Question: I'm trying to create a download bar like chrome.

The issue I'm currently having is trying to bind the click event to the button's context menu within the listboxitem. When the context menuitem is clicked, it says the action is not found.
'''
<ControlTemplate TargetType="{x:Type ListBoxItem}">
<Button BorderBrush="Transparent" BorderThickness="0" telerik:StyleManager.Theme="Windows8" Click="ButtonBase_OnClick">
<StackPanel Name="Panel" SnapsToDevicePixels="True"
Orientation="Horizontal" Margin="1 0"
Height="30">
<ContentControl Margin="0 0 10 0" Height="20">
<ContentControl.Style>
<Style TargetType="ContentControl">
<Setter Property="ContentTemplate" Value="{StaticResource Icons.File}"></Setter>
</Style>
</ContentControl.Style>
</ContentControl>
<TextBlock Foreground="Black" Text="{Binding FileName}"
VerticalAlignment="Center"
TextAlignment="Center"
Margin="1 0 0 0"/>
<Button x:Name="ExpandButton" Background="Transparent" Click="ExpandButton_OnClick" BorderThickness="0" VerticalAlignment="Center" ContextMenuService.IsEnabled="false">
<Button.ContextMenu>
<ContextMenu x:Name="popup">
<MenuItem Header="Open" cal:Message.Attach="[Click] = [Open($this)]"></MenuItem>
</ContextMenu>
</Button.ContextMenu>
<ContentControl ContentTemplate="{StaticResource Icons.ArrowUp}" Width="10" Height="10" Margin="2" VerticalAlignment="Center"/>
</Button>
<Rectangle Width="2" Fill="Gray" Margin="0 0 0 0"/>
</StackPanel>
</Button>
</ControlTemplate>
'''
I could bind it behind code(xaml.cs) side of the application but I also lose track of what item is the context suppose to point to. To do that, i replaced caliburn's click event with a regular Click event. The SelectedItem and SelectedItems is null or empty, respectively.
'''
private void MenuItem_OnClick(object sender, RoutedEventArgs e)
{
var originalSource = e.OriginalSource;
var selectedItem = FileListBox.SelectedItem;
var SelectedItems = FileListBox.SelectedItems;
}
'''
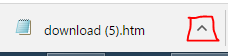
Answer: Haven't tested but something along these lines should open the context menu on right or left click:
'''
<Button x:Name="ExpandButton" Background="Transparent" Click="ContextMenu_Click" BorderThickness="0" VerticalAlignment="Center" ContextMenuService.IsEnabled="false">
<Button.Style>
<Style TargetType="{x:Type Button}">
<Style.Triggers>
<EventTrigger RoutedEvent="Click">
<EventTrigger.Actions>
<BeginStoryboard>
<Storyboard>
<BooleanAnimationUsingKeyFrames Storyboard.TargetProperty="ContextMenu.IsOpen">
<DiscreteBooleanKeyFrame KeyTime="0:0:0" Value="True"/>
</BooleanAnimationUsingKeyFrames>
</Storyboard>
</BeginStoryboard>
</EventTrigger.Actions>
</EventTrigger>
</Style.Triggers>
<Setter Property="ContextMenu">
<Setter.Value>
<ContextMenu x:Name="popup" MenuItem.Click="menuItem_Click">
<MenuItem Header="Open" cal:Message.Attach="[Click] = [Open($this)]"></MenuItem>
</ContextMenu>
</Setter.Value>
</Setter>
</Style>
</Button.Style>
<ContentControl ContentTemplate="{StaticResource Icons.ArrowUp}" Width="10" Height="10" Margin="2" VerticalAlignment="Center"/>
</Button>
'''
As for the code-behind, the following worked for me in my last tug with a similar issue:
'''
DependencyObject mainDep = new DependencyObject();
private void ContextMenu_Click(object sender, RoutedEventArgs e)
{
DependencyObject dep = (DependencyObject)e.OriginalSource;
while ((dep != null) && !(dep is ListBoxItem))
{
dep = VisualTreeHelper.GetParent(dep);
}
mainDep = dep;
}
private void menuItem_Click(object sender, RoutedEventArgs e)
{
DependencyObject dep = mainDep;
if (dep is ListBoxItem)
{
...
DO your stuff here
...
}
}
'''
Let me know how these work for you